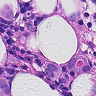
Metastatic tissue present: yes